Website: home-depot
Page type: payment
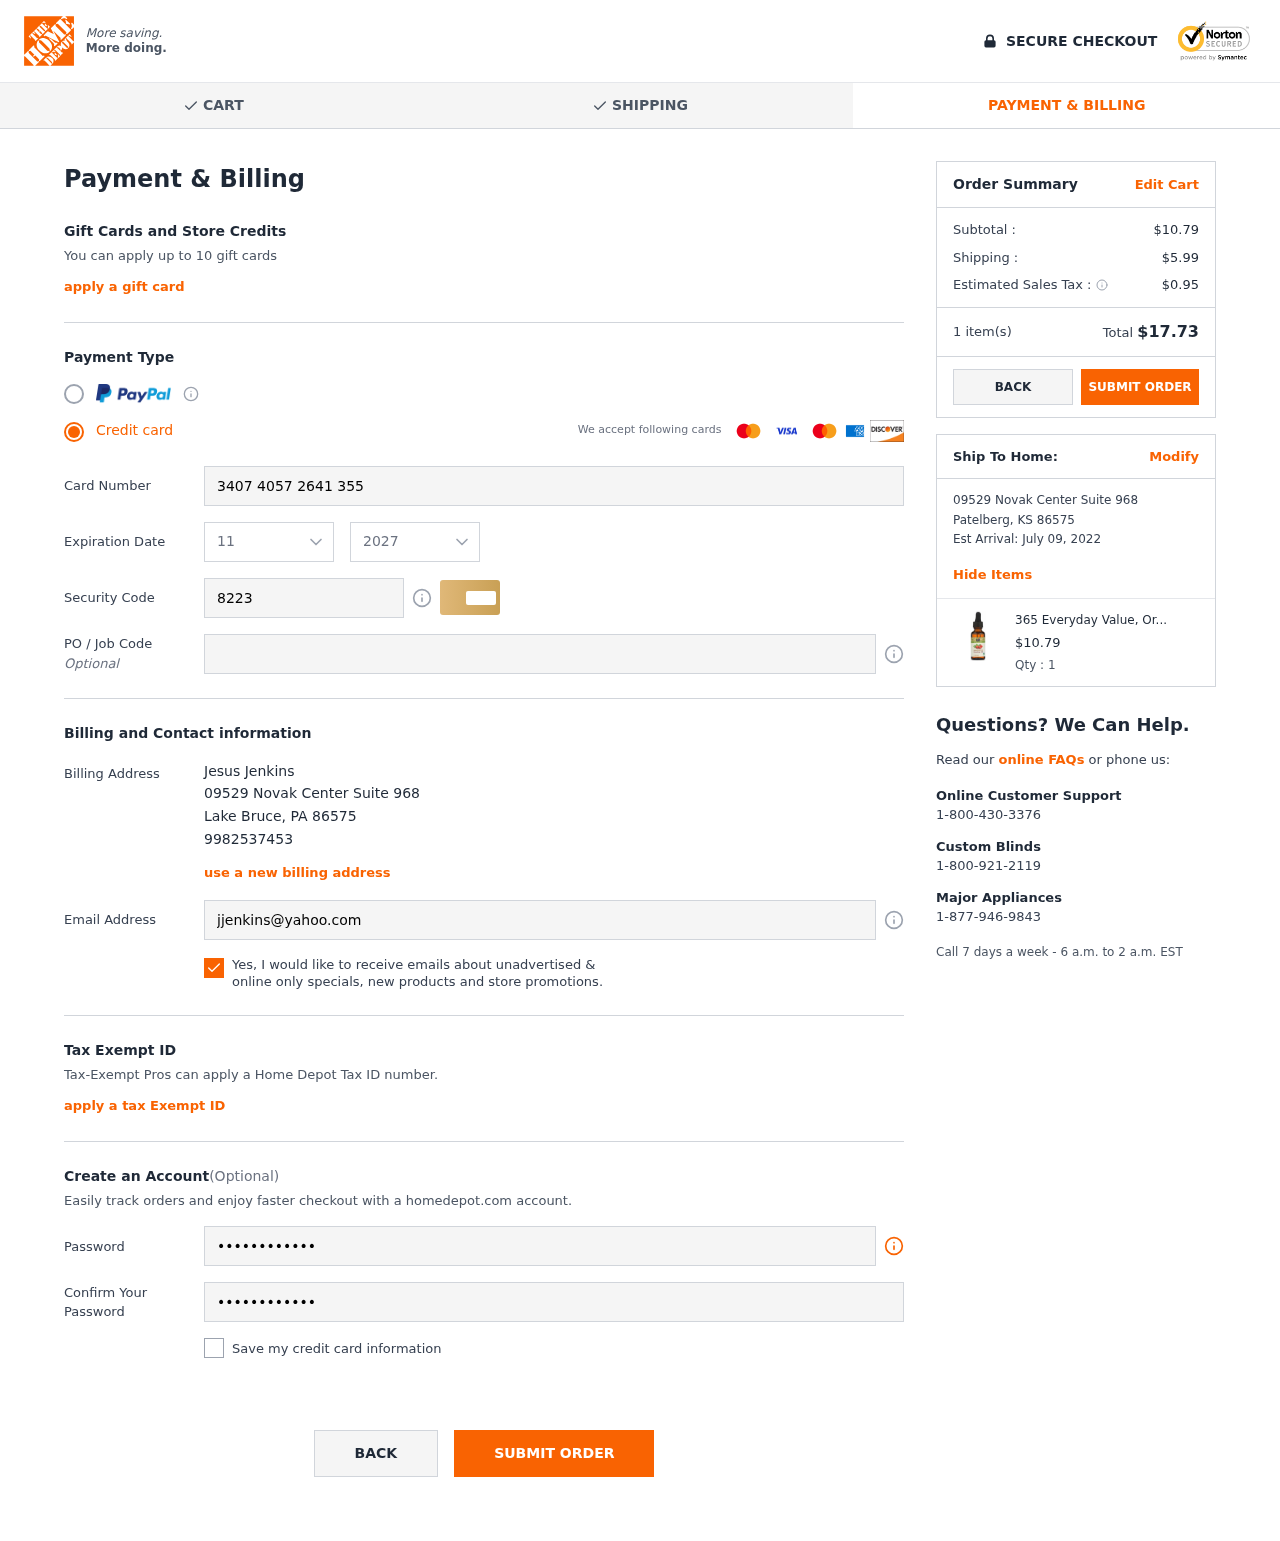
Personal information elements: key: PII_CARD_CVV
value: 8223
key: PII_CARD_EXPIRY_MONTH
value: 11
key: PII_CARD_EXPIRY_YEAR
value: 27
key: PII_CARD_NUMBER
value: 3407 4057 2641 355
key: PII_CITY
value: Lake Bruce
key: PII_CITY2
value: Patelberg
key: PII_EMAIL
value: jjenkins@yahoo.com
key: PII_FULLNAME
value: Jesus Jenkins
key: PII_PHONE
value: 9982537453
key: PII_POSTCODE
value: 86575
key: PII_POSTCODE2
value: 86575
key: PII_STATE_ABBR
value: PA
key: PII_STATE_ABBR2
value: KS
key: PII_STREET
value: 09529 Novak Center Suite 968
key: PII_STREET2
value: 09529 Novak Center Suite 968
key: PII_POSTCODE_FULL
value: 86575
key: PII_POSTCODE_NUMERIC
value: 86575
Product elements: key: PRODUCT1_NAME
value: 365 Everyday Value, Organic Rosehip Oil, 1 fl oz
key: PRODUCT1_PRICE
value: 10.79
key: PRODUCT1_QUANTITY
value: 1
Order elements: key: ORDER_SUBTOTAL
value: $10.79
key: ORDER_SHIPPING_COST
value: $5.99
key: ORDER_TAX
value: $0.95
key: ORDER_NUM_ITEMS
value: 1 item(s)
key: ORDER_TOTAL
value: $17.73
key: ORDER_DELIVERY_DATE
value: July 09, 2022